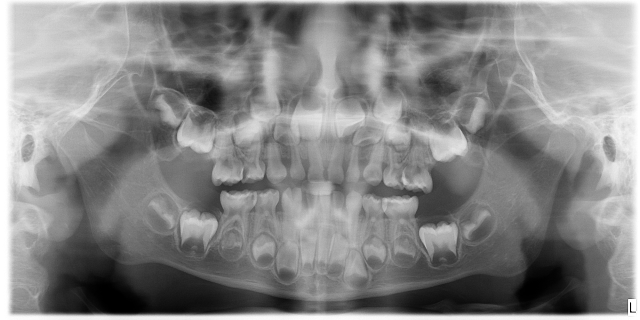
adult